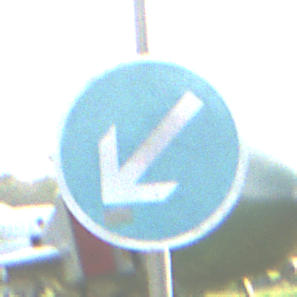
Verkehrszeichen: VorgeschriebeneVorbeifahrtLinks
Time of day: SunriseSunset
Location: Outdoor (Special)
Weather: Clear
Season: NotSpecified
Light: Natural